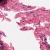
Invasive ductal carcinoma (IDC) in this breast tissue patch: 0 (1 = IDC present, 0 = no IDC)